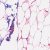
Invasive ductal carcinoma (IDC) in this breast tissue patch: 0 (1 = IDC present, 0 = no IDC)